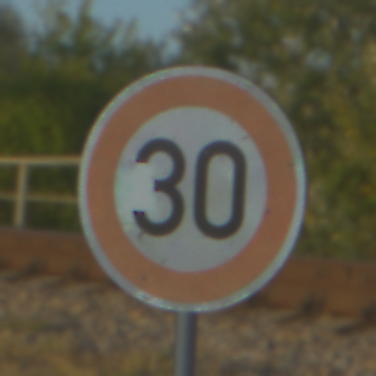
Verkehrszeichen: Geschwindigkeit30
Umgebung: Outdoor, RoadRail
Tageszeit: SunriseSunset
Wetter: Clear
Licht: Natural
Jahreszeit: NotSpecified
Kontrast: HighContrast